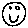
Label: smiley face